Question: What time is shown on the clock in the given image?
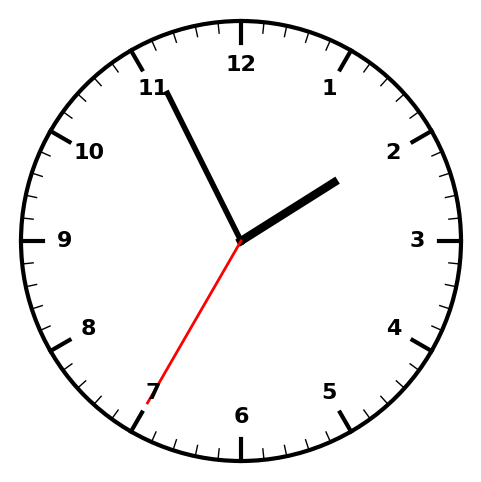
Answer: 01:55:35